八年级 · 解析几何
如图, $\triangle A B C$ 是等腰直角三角形, $\angle A C B=90^{\circ}, D$ 为 $A C$ 上一点, 延长 $B C$ 至点 $E$ 使 $C E=C D$,连接 $A E 、 B D$ 并延长 $B D$ 交 $A E$ 于点 $F$. 求证: $\triangle B E F$ 是直角三角形.

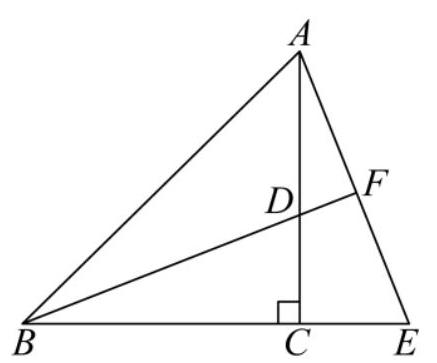
答案: 证明: $\because \triangle A B C$ 是等腰直角三角形, $\angle A C B=90^{\circ}$.

$\therefore B C=A C, \angle A C B=\angle A C E=90^{\circ}$.

$\because C E=C D$,

$\therefore \triangle A C E \cong \triangle B D C(\mathrm{SAS})$

$\therefore \angle C A E=\angle C B D$.

$\because \angle A C E=90^{\circ}$,

$\therefore \angle C A E+\angle E=90^{\circ}$,

$\therefore \angle C B D+\angle E=90^{\circ}$.

$\therefore \angle B F E=90^{\circ}$.

$\therefore \triangle B E F$ 是直角三角形.